Question: Im playing around with the Platformer Starter Kit and so far I've added in horizontal and vertical "camera" movement and Im trying to add inn a parallaxing background. The problem is that after two background layers it stops showing the rest of them. Im very new to XNA and need a little help :). Heres a pic of the problem:

Heres the code. Please tell me if you need some more :)
Layer classes:
'''
class Layer
{
public Texture2D[] Textures { get; private set; }
public float ScrollRate { get; private set; }
public Layer(ContentManager content, string basePath, float scrollRate)
{
// Assumes each layer only has 3 segments.
Textures = new Texture2D[3];
for (int i = 0; i < 3; ++i)
Textures[i] = content.Load<Texture2D>(basePath + "_" + i);
ScrollRate = scrollRate;
}
public void Draw(SpriteBatch spriteBatch, float cameraPosition, float cameraPositionYAxis)
{
// Assume each segment is the same width.
int segmentWidth = Textures[0].Width;
// Calculate which segments to draw and how much to offset them.
float x = cameraPosition * ScrollRate;
float y = ScrollRate;
int leftSegment = (int)Math.Floor(x / segmentWidth);
int rightSegment = leftSegment + 1;
x = (x / segmentWidth - leftSegment) * -segmentWidth;
spriteBatch.Draw(Textures[leftSegment % Textures.Length], new Vector2(x, -y), Color.White);
spriteBatch.Draw(Textures[rightSegment % Textures.Length], new Vector2(x + segmentWidth, -y), Color.White);
}
}
'''
Heres the draw method in my Level.cs with my ScrollCamera (dont know if ScrollCamera has anything to do with it)
'''
public void Draw(GameTime gameTime, SpriteBatch spriteBatch)
{
ScrollCamera(spriteBatch.GraphicsDevice.Viewport);
Matrix cameraTransformYAxis = Matrix.CreateTranslation(-cameraPosition, -cameraPositionYAxis, 0.0f);
spriteBatch.Begin(SpriteSortMode.Immediate, BlendState.AlphaBlend, SamplerState.LinearClamp,
DepthStencilState.Default, RasterizerState.CullCounterClockwise, null, cameraTransformYAxis);
//added this foreach loop
foreach (var layer in layers)
{
layer.Draw(spriteBatch, cameraPosition, cameraPositionYAxis);
}
DrawTiles(spriteBatch);
Player.Draw(gameTime, spriteBatch);
foreach (Enemy enemy in enemies)
{
enemy.Draw(gameTime, spriteBatch);
}
spriteBatch.End();
}
private void ScrollCamera(Viewport viewport)
{
#if ZUNE
const float ViewMargin = 0.4f;
#else
const float ViewMargin = 0.5f;
#endif
float marginWidth = viewport.Width * ViewMargin;
float marginLeft = cameraPosition + marginWidth;
float marginRight = cameraPosition + viewport.Width - marginWidth;
const float TopMargin = 0.4f;
const float BottomMargin = 0.4f;
float marginTop = cameraPositionYAxis + viewport.Height * TopMargin;
float marginBottom = cameraPositionYAxis + viewport.Height - viewport.Height * BottomMargin;
// float maxCameraPositionYOffset = Tile.Height * Height - viewport.Height;
float CameraMovement = 0.0f;
if (Player.Position.X < marginLeft)
CameraMovement = Player.Position.X - marginLeft;
else if (Player.Position.X > marginRight)
CameraMovement = Player.Position.X - marginRight;
//Aktualizuj przesuwanie ekranu, ale zapobiegnij wyjsciu poza mape
float maxCameraPosition = Tile.Width * Width - viewport.Width;
cameraPosition = MathHelper.Clamp(cameraPosition + CameraMovement, 0.0f, maxCameraPosition);
float cameraMovementY = 0.0f;
if (Player.Position.Y < marginTop) //above the top margin
cameraMovementY = Player.Position.Y - marginTop;
else if (Player.Position.Y > marginBottom) //below the bottom margin
cameraMovementY = Player.Position.Y - marginBottom;
float maxCameraPositionYOffset = Tile.Height * Height - viewport.Height;
cameraPositionYAxis = MathHelper.Clamp(cameraPositionYAxis + cameraMovementY, 0.0f, maxCameraPositionYOffset);
}
'''
And I think thats it. Please tell me if you need some more code :)
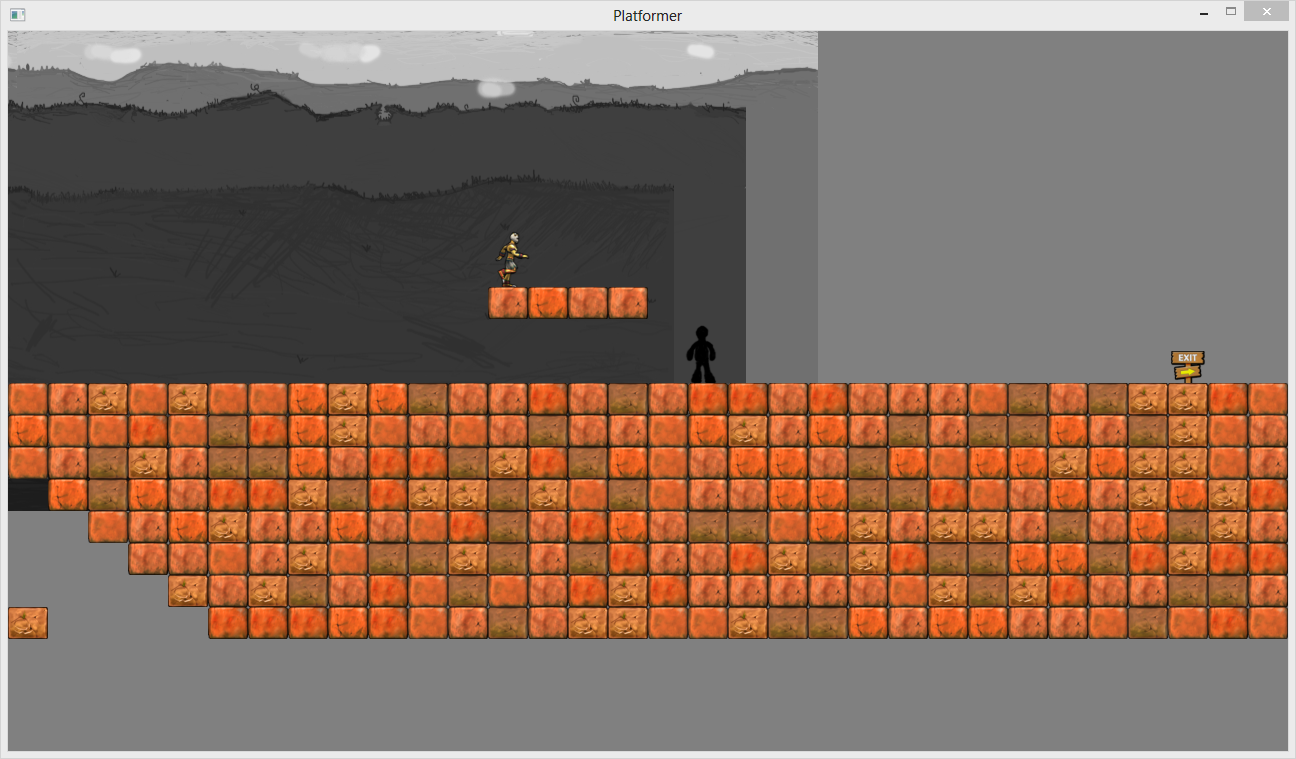
Answer: You want to use Linear Wrapping. <URL> This assumes of course that your texture tiles perfect. You just simply need to to set your linear wrapping mode, code example below:
'''
// Use this one instead!
spriteBatch.Begin(SpriteSortMode.Deferred, null, SamplerState.LinearWrap, null, null);
spriteBatch.Draw(texture, position, new Rectangle(-scrollX, -scrollY, texture.Width, texture.Height), Color.White);
spriteBatch.End();
'''